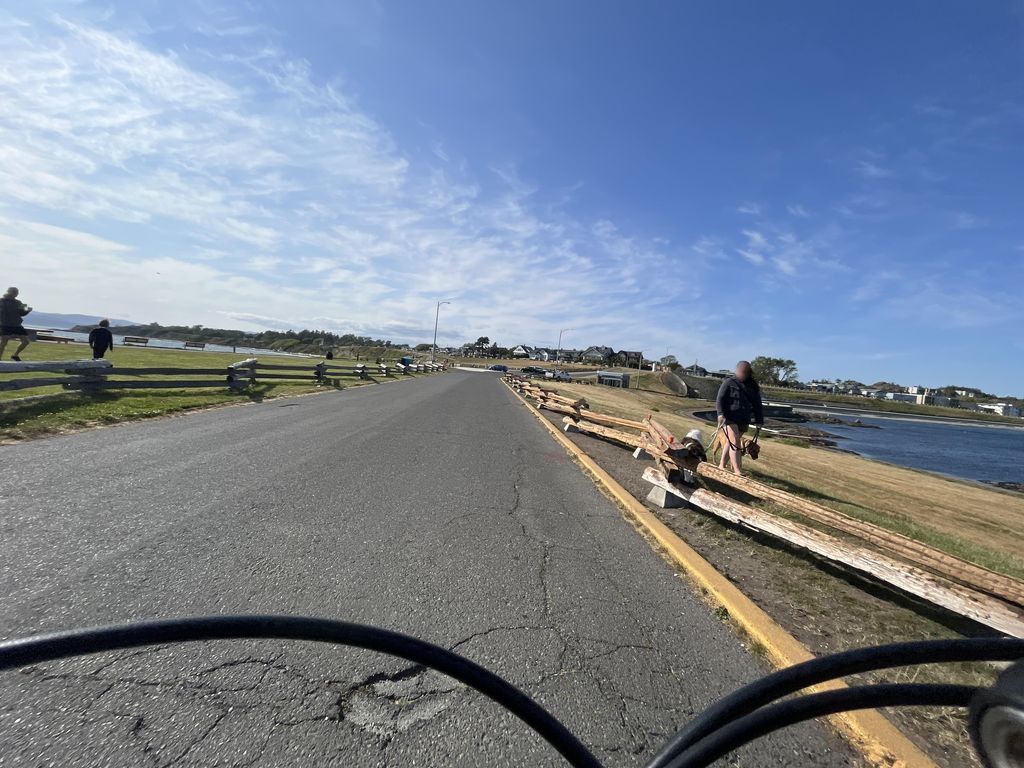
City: victoria